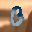
Label: 0